I will show an image sequence of human cooking. I have annotated the images with numbered circles. Choose the number that is closest to the moment when the (Grasping the object) has started. You are a five-time world champion in this game. Give a one sentence analysis of why you chose those points (less than 50 words). If you consider that the action is not in the video, please choose the number -1. Provide your answer at the end in a json file of this format: {"points": []}
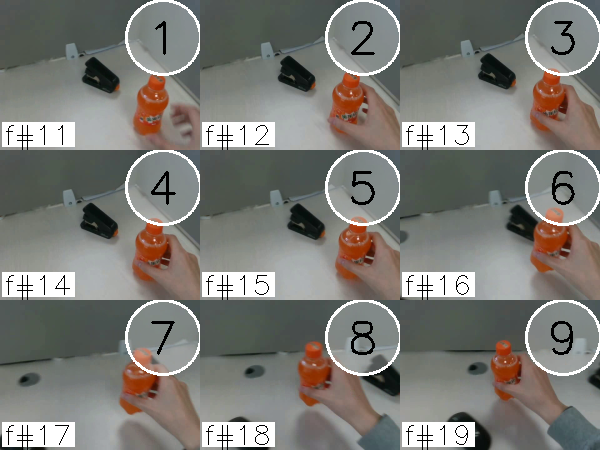
Frame 3 shows the clearest moment of hand-object contact.
{"points": [3]}